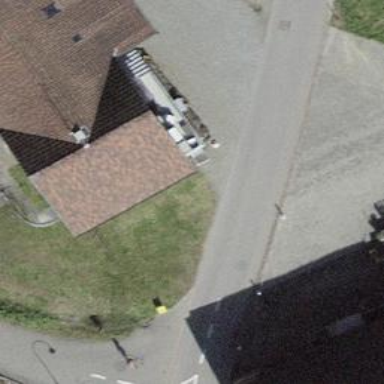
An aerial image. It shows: Post box is visible.